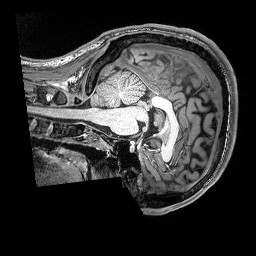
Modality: T1w
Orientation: sagittal
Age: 24
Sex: male
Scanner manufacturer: siemens
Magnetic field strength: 3 T
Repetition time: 2.5 s
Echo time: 0.00343 s